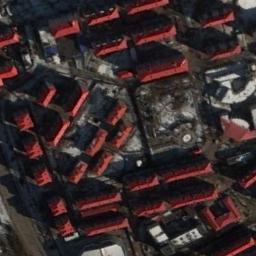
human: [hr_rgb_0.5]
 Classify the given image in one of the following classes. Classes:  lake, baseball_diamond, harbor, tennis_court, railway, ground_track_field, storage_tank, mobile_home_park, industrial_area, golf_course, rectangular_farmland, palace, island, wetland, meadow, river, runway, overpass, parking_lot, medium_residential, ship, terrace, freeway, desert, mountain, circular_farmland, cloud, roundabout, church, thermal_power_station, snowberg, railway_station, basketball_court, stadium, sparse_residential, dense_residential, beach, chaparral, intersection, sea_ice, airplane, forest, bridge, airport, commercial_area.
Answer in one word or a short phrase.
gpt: industrial_area